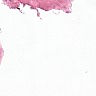
Metastatic tissue present: no